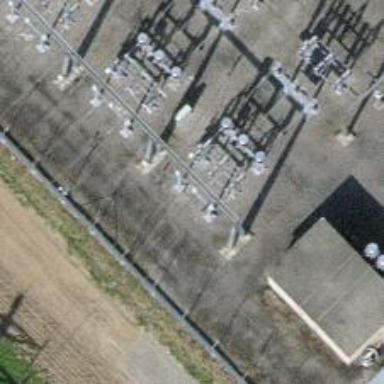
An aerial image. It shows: Power line with three cables.